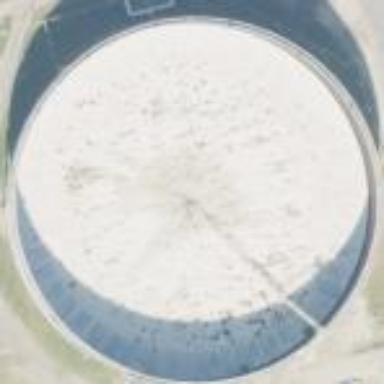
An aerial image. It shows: Storage tank which is man-made and housed in building.